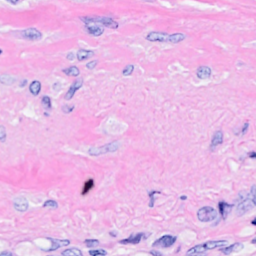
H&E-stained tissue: Breast